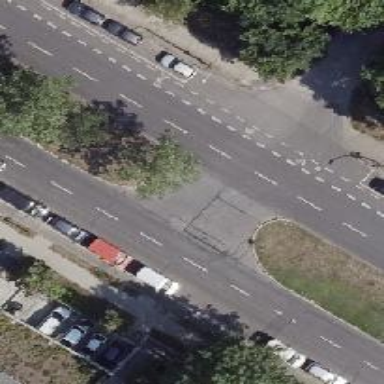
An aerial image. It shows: Secondary asphalt road with lane markings. There is parallel parking on the right side of the road.